Question: So I'm attempting to use 'include'. Here's my 'index.php'
'''
<?php
include ("r.php");
?>
'''
As you can see it simply includes 'r.php'. And here's my 'r.php'
'''
<?php
echo "This is the included code";
?>
'''
This is where the files are both located
So when I run 'index.php' I get
> PHP Warning: include(r.php): failed to open stream: No such file or directory in - on line 2 PHP Warning: include(): Failed opening 'r.php' for inclusion (include_path='.:') in - on line 2
I've also tried 'include "r.php";', note the parentheses, but I'd still get the same error.
Any ideas?
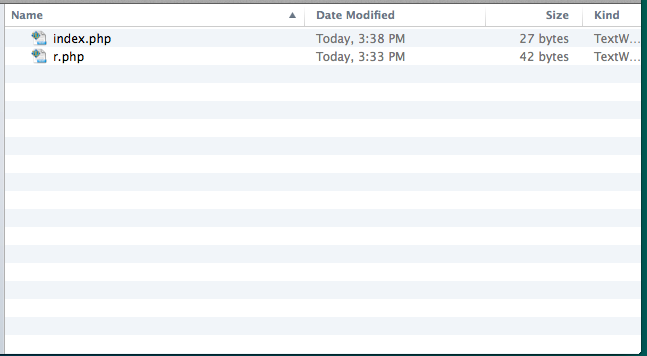
Answer: Try using the absolute path for 'r.php' and that should work